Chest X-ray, PA view. Patient: 9 years old, sex M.
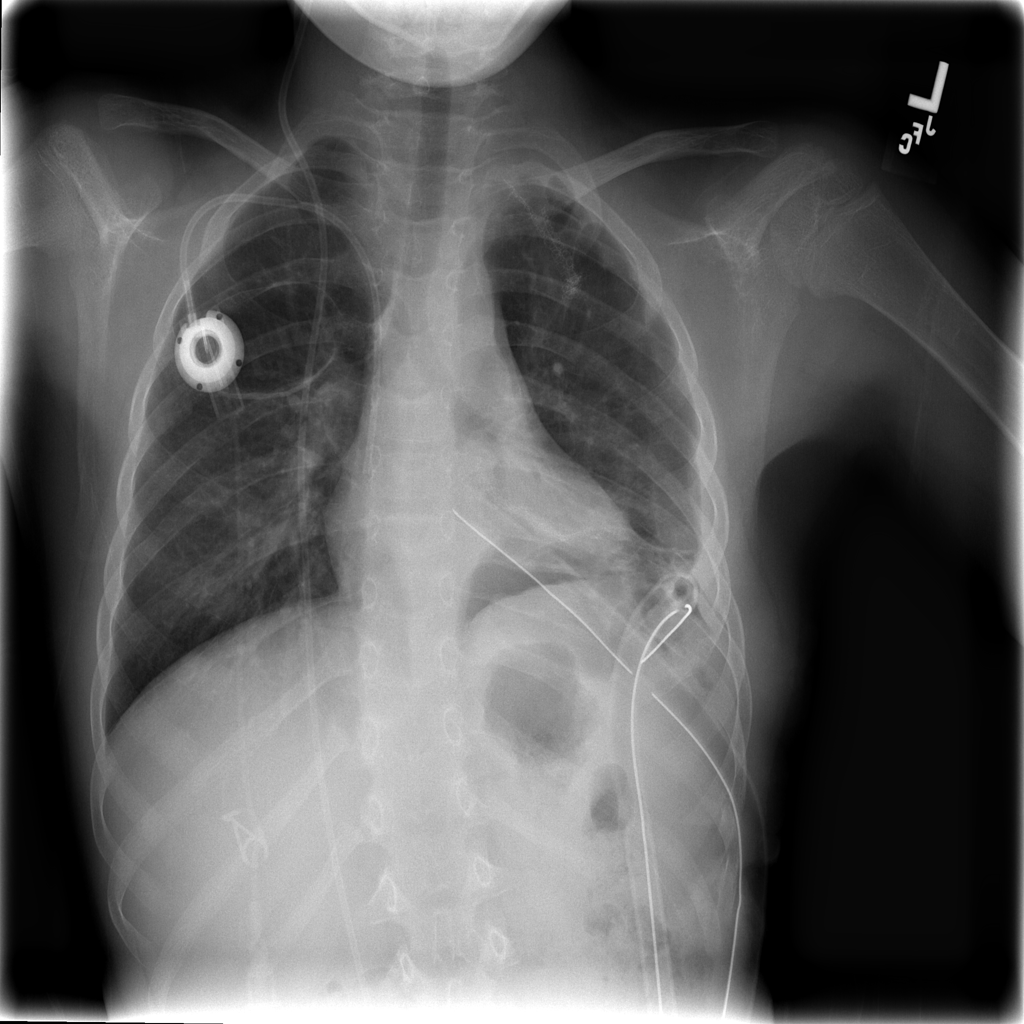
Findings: Pleural_Thickening, Pneumothorax